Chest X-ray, PA view. Patient: 56 years old, sex F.
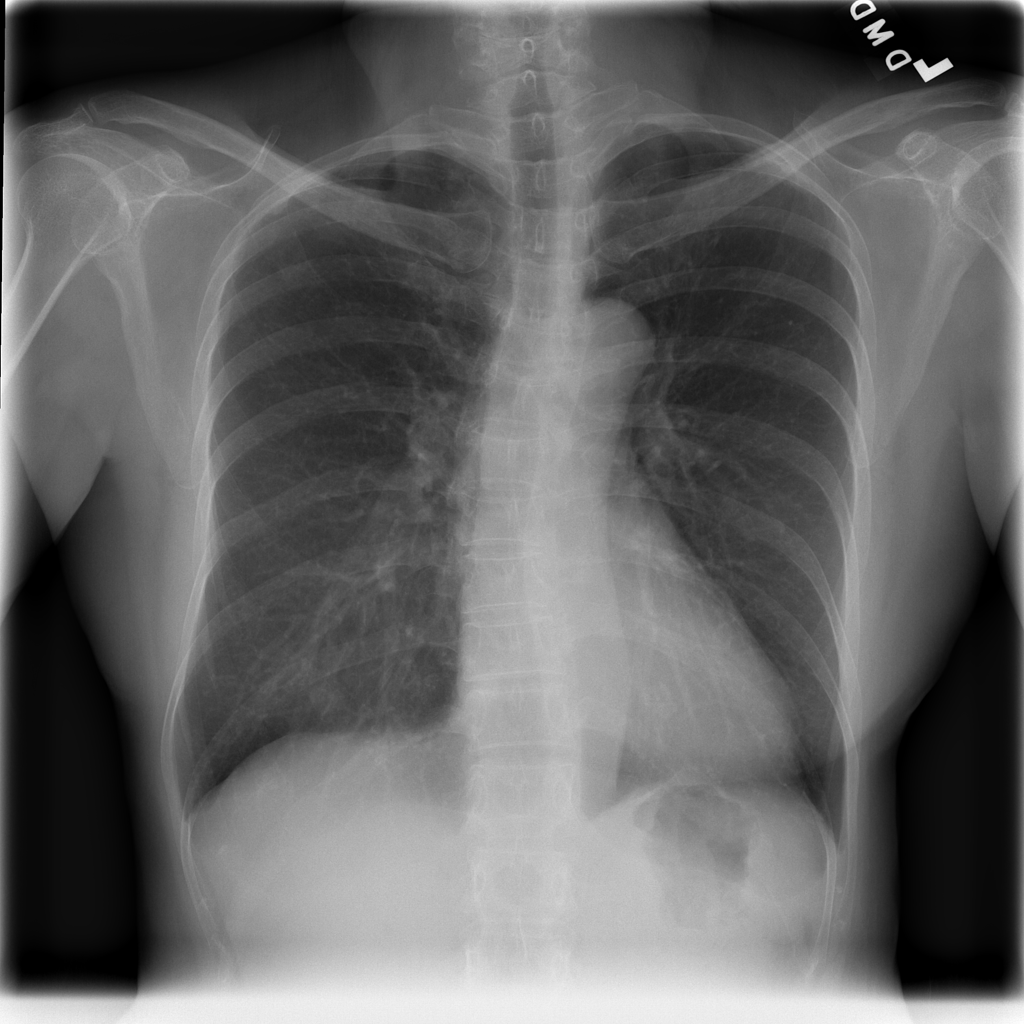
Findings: No Finding